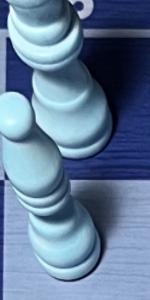
Label: Bishop_White